Question: As you can see in ss, some apps have created their own folders in my phone root folder.
So that means it's possible, but I couldn't find a way to do this.

Tried this but didn't work,
'''
File folder = new File("/myfolder");
boolean success = true;
if (!folder.exists()) {
success = folder.mkdir();
}
'''
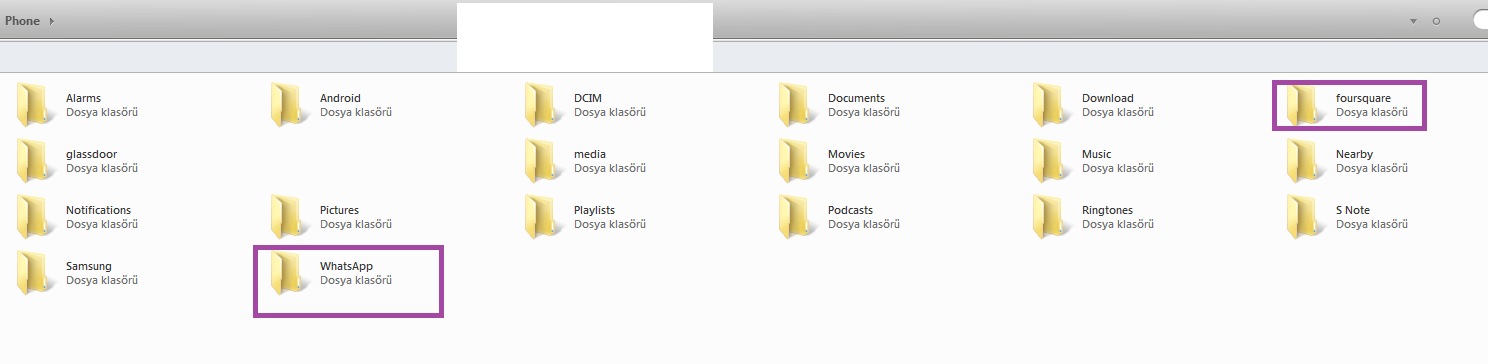
Answer: '''
Java.IO.File folder = new Java.IO.File(
Android.OS.Environment.ExternalStorageDirectory, "dalisto/cache");
folder.Mkdir ();
'''